Field crop: maize
Growth stage: 2
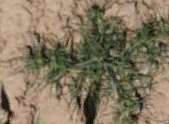
Species: salsola